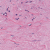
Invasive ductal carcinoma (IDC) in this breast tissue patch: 1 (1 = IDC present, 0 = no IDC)